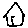
Label: house